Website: ulta-beauty
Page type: delivery-shipping
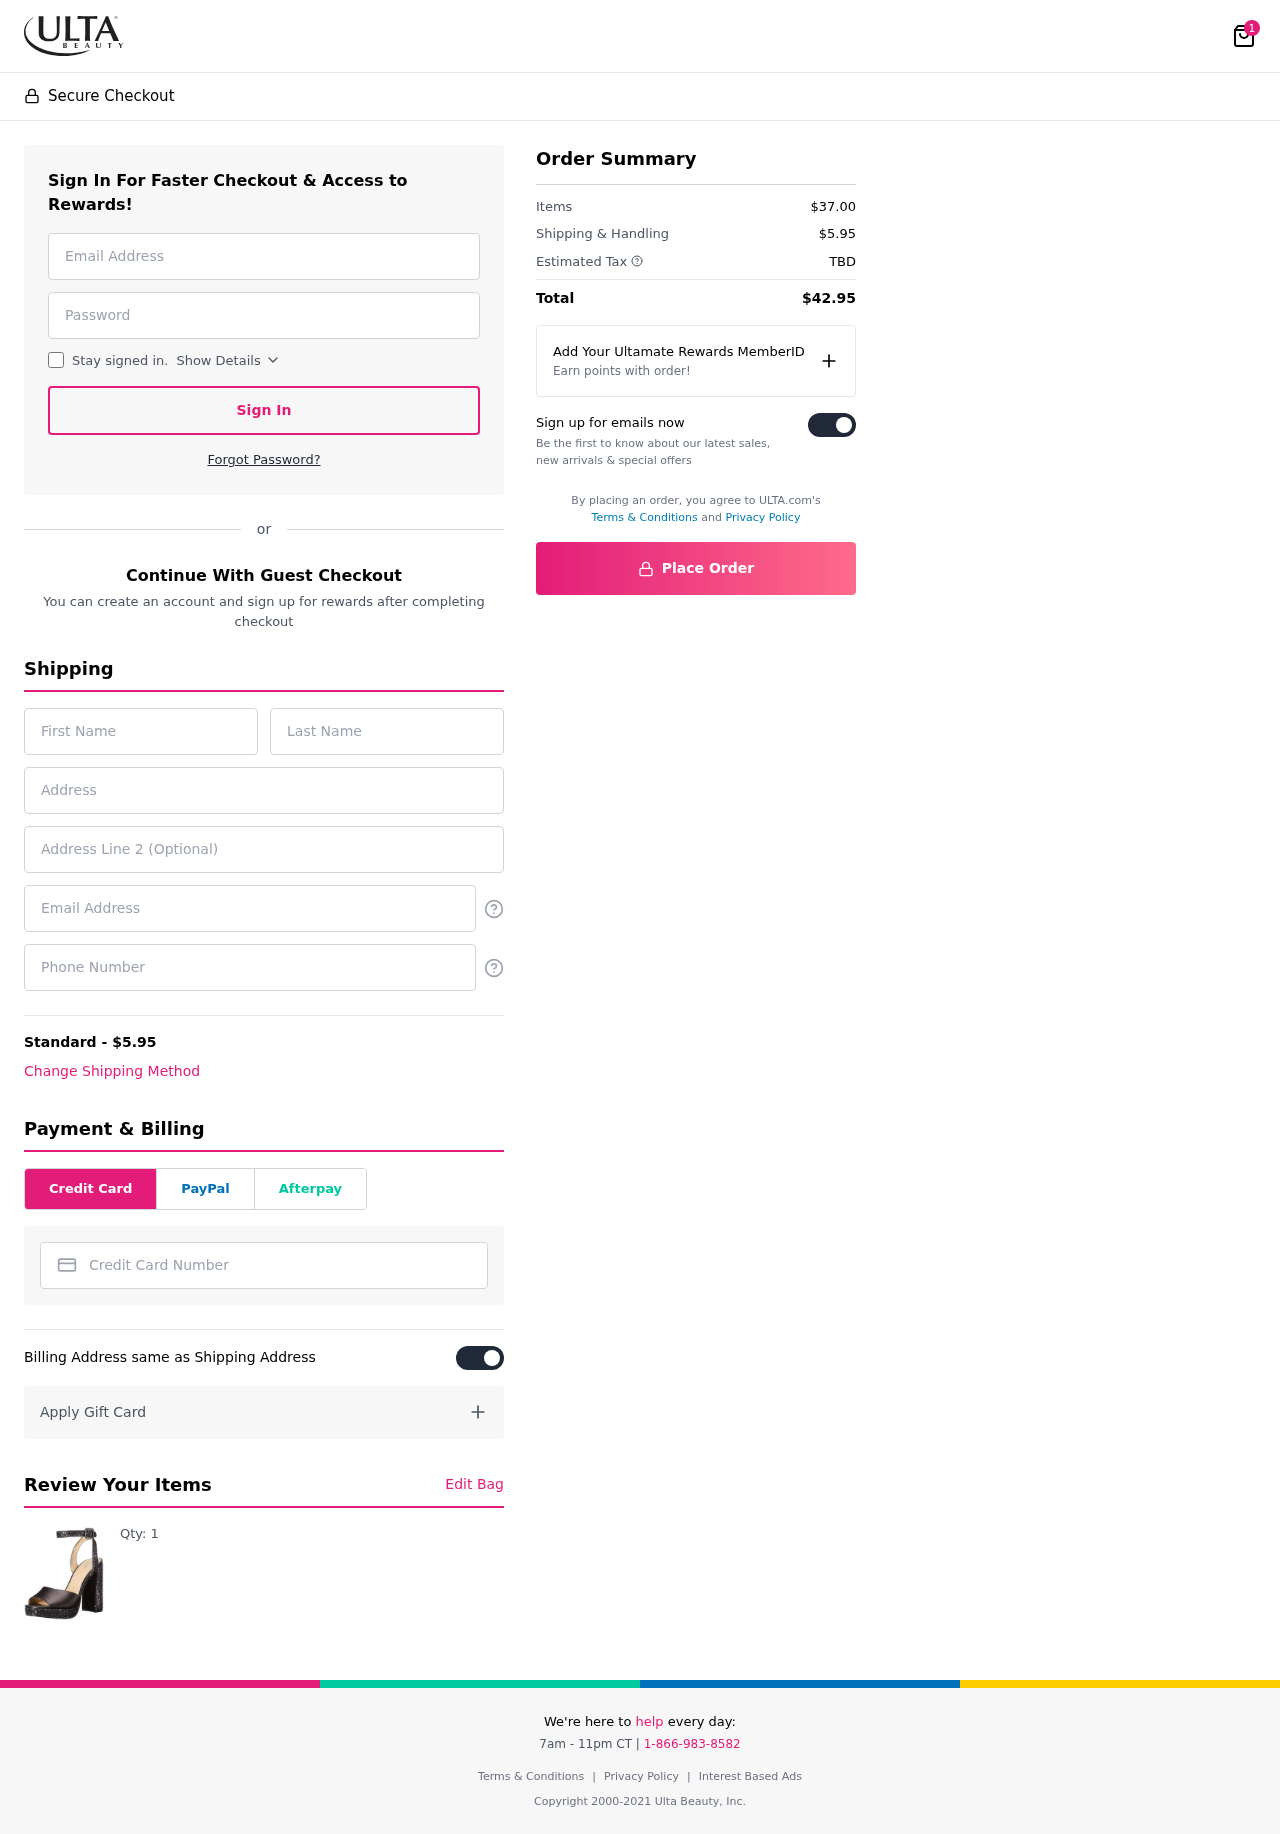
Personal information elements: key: PII_CARD_NUMBER
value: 4044 7250 7492 8500
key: PII_EMAIL
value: cdavis@gmail.com
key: PII_EMAIL2
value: cdavis@gmail.com
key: PII_FIRSTNAME
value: Claudia
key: PII_LASTNAME
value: Davis
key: PII_PHONE
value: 3969398578
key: PII_STREET
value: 03556 Maria Roads Suite 165
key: PII_STREET2
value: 081 Guzman Rapids Apt. 362
Product elements: key: PRODUCT1_QUANTITY
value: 1
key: PRODUCT1
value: Qty: 1
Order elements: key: ORDER_NUM_ITEMS
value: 1
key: ORDER_SHIPPING_COST
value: $5.95
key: ORDER_SUBTOTAL
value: $37.00
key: ORDER_TAX
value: TBD
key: ORDER_TOTAL
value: $42.95